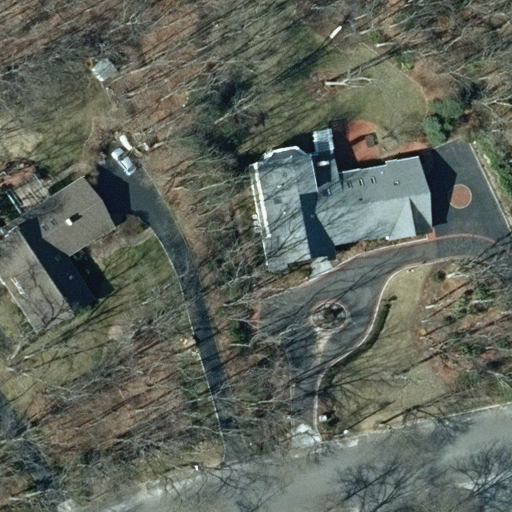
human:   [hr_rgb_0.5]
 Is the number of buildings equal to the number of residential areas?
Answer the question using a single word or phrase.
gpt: no

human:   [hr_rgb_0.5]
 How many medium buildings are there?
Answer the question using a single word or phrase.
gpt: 1

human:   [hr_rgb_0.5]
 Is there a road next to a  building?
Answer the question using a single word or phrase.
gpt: yes

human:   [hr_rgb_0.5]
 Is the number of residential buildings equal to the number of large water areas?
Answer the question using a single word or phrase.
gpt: no

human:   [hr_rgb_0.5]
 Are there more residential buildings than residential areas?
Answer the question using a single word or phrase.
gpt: yes

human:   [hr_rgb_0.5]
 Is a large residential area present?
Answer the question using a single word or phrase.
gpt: yes

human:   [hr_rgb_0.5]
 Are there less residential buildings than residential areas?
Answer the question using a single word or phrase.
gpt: no

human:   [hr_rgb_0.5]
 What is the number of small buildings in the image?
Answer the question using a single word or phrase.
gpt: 0

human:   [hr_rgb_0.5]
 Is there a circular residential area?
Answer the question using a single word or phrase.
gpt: no

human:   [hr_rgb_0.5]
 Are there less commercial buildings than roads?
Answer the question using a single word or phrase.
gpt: yes

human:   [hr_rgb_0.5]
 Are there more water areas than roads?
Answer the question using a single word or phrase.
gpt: no

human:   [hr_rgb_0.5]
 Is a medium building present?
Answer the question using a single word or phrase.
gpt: yes

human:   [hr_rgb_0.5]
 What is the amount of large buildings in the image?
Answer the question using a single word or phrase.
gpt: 1

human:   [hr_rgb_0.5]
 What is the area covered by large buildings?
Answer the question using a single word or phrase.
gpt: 650m2

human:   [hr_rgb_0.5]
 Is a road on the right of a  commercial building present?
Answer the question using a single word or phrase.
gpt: no

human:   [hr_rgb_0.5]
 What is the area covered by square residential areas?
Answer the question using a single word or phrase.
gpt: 0m2

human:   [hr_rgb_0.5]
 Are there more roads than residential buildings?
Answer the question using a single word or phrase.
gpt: no

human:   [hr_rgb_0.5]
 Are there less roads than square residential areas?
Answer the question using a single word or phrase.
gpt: no

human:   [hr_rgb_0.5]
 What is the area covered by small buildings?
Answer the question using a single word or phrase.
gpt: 0m2

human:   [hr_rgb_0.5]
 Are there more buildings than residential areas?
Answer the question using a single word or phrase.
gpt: yes

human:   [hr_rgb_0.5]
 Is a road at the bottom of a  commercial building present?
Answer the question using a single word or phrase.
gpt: no

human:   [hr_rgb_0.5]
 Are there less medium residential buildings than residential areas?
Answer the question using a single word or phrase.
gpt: no

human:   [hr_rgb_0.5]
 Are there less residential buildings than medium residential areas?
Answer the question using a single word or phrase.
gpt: no

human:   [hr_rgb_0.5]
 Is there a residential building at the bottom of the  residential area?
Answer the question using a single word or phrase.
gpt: no

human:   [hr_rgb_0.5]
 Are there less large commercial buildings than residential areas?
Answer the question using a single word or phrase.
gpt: yes

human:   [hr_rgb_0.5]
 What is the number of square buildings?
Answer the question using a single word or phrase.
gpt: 0

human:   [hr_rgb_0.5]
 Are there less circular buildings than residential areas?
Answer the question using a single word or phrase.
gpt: yes

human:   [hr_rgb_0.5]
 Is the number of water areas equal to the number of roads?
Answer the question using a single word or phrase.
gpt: no

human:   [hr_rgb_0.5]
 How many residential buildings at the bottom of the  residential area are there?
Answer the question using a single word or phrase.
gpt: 0

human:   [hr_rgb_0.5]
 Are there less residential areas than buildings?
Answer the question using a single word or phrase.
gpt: yes

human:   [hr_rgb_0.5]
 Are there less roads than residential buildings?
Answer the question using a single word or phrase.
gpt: no

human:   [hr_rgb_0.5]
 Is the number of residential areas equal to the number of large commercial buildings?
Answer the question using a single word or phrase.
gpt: no

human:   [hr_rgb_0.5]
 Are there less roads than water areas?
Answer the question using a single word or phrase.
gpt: no

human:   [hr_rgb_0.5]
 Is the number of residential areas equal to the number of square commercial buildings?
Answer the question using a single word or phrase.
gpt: no

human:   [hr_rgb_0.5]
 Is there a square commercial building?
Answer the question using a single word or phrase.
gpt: no

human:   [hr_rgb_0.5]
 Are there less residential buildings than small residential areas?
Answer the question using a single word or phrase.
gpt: no